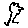
Label: tree